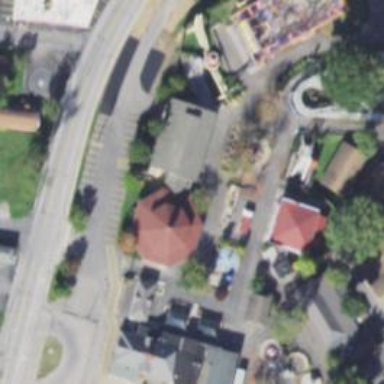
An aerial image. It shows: Drop tower attraction.